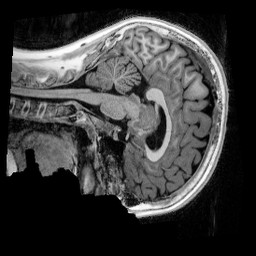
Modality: UNIT1_denoised
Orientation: sagittal
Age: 13
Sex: male
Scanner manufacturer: siemens
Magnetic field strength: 3 T
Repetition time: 4 s
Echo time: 0.00303 s